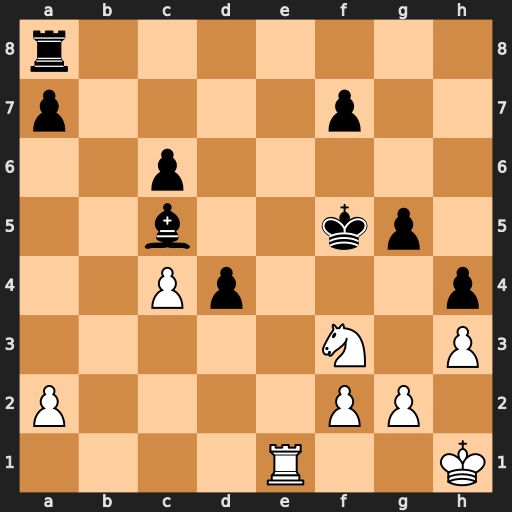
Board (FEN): r7/p4p2/2p5/2b2kp1/2Pp3p/5N1P/P4PP1/4R2K
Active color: w
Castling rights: -
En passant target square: -
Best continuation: Re5+ Kf4 Rxc5